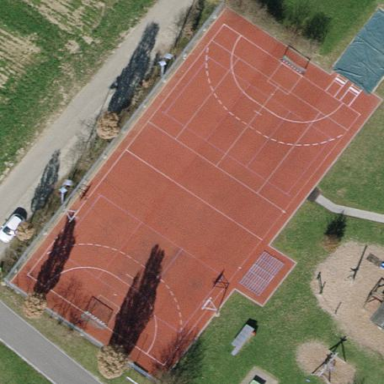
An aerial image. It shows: Basketball court on leisure land pitch.